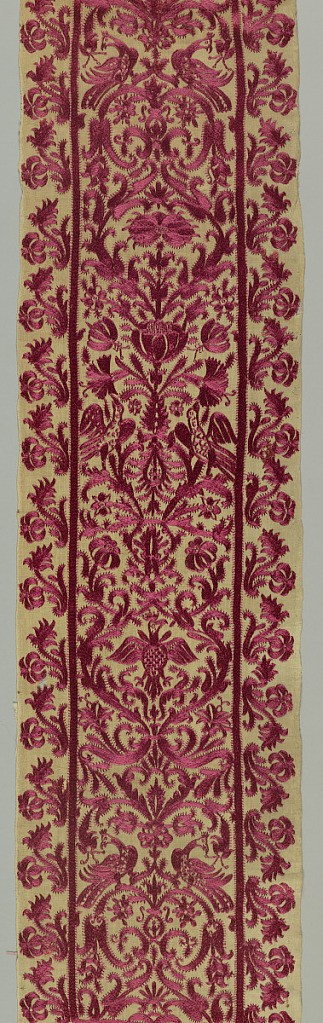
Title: Border
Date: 18th century
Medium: linen, silk Technique: plain weave embroidered using satin stitch
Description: Cream-colored linen, plain cloth weave, worked in bright rose or magenta silk; the design arranged perpendicularly is of a symmetrical vine and flower, with confronted peacocks in the foliage, and above, framed by vines, a crowned eagle with spread wings. This section of design is set off by straight border stripe of embroidery, and at edges are borders of flower heads on curving stems. The stitch is a loose satin stitch. Parts of design characterized by a spiked outline, sometimes found in Spanish embroidery. Design ends at bottom but piece is cut at top indicating that panel was originally longer.